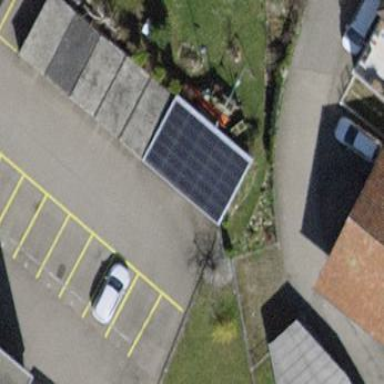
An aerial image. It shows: Solar power generator using photovoltaic method with solar photovoltaic panel types.